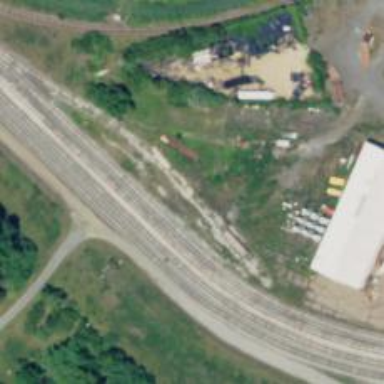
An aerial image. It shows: Rail spur service.